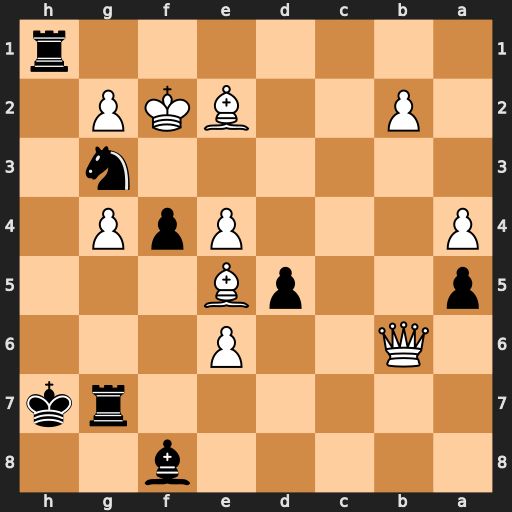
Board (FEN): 5b2/6rk/1Q2P3/p2pB3/P3PpP1/6n1/1P2BKP1/7r
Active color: b
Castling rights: -
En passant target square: -
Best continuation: Bc5+ Qxc5 Nxe4+